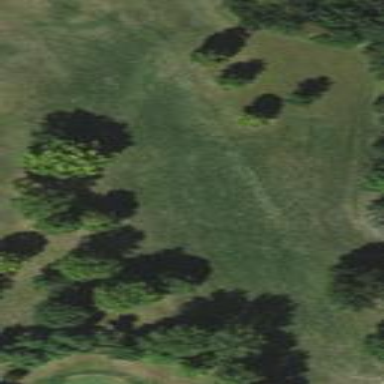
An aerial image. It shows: Grassy area designated as golf fairway.